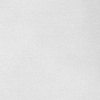
Atmospheric dust classification: dusty